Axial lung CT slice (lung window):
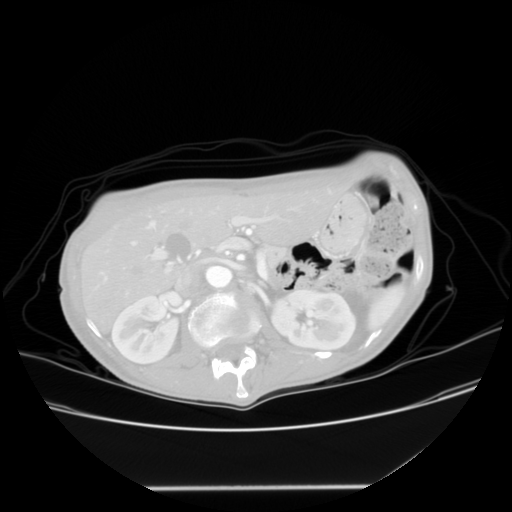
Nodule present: no